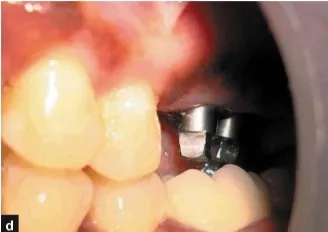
Operative photographs and radiograph.
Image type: medical_photograph (other_medical_photograph)